Question: I'm new to tkinter and I've having trouble getting notebooks to fill horizontal space. I would like to place two notebooks at the top of the window, side-by-side. Each notebook should occupy half of the horizontal space of the window.
I initially tried using 'pack', but that made the notebooks expand unevenly, the right notebook took up more space than the left notebook. I thought that 'grid' would work better, but I can't figure out how to get them to expand, even with passing 'weight=1' to 'columnconfigure'.
'''
import tkinter as tk
from tkinter import ttk
root = tk.Tk()
root.geometry("800x100")
status = tk.Frame(root)
left_tabs = ttk.Notebook(status)
tab_a = tk.Frame(left_tabs)
tab_b = tk.Frame(left_tabs)
left_tabs.add(tab_a, text="a")
left_tabs.add(tab_b, text="b")
# left_tabs.pack(side=tk.LEFT, fill=tk.X, expand=True)
left_tabs.grid(row=0, column=0)
right_tabs = ttk.Notebook(status)
tab_c = tk.Frame(right_tabs)
tab_d = tk.Frame(right_tabs)
tab_e = tk.Frame(right_tabs)
right_tabs.add(tab_c, text="c")
right_tabs.add(tab_d, text="d")
right_tabs.add(tab_e, text="e")
# right_tabs.pack(side=tk.LEFT, fill=tk.X, expand=True)
right_tabs.grid(row=0, column=1)
tk.Label(tab_a, text="testing").pack()
tk.Label(tab_c, text="testing").pack()
status.columnconfigure(0, weight=1)
status.columnconfigure(1, weight=1)
status.pack(fill=tk.X)
title = tk.Label(root, text="title", bg="grey")
title.pack(fill=tk.X)
tk.mainloop()
'''

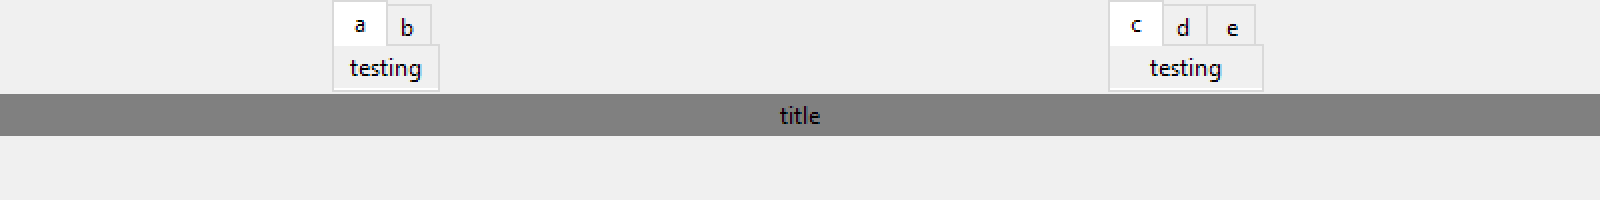
Answer: 'grid' allows you to request that two or more rows or columns have a uniform width or height. This option name is 'uniform' - if two or more columns have the same setting for 'uniform', they will always be the same width. The value of 'uniform' doesn't matter, as long as it is the same.
'''
status.columnconfigure(0, weight=1, uniform="x")
status.columnconfigure(1, weight=1, uniform="x")
'''
<URL>
In addition, you need to use the 'sticky' option so that your notebooks fill the space that has been allocated to them.
'''
left_tabs.grid(row=0, column=0, sticky="nsew")
right_tabs.grid(row=0, column=1, sticky="nsew")
'''
<URL>